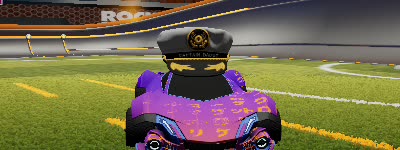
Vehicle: werewolf